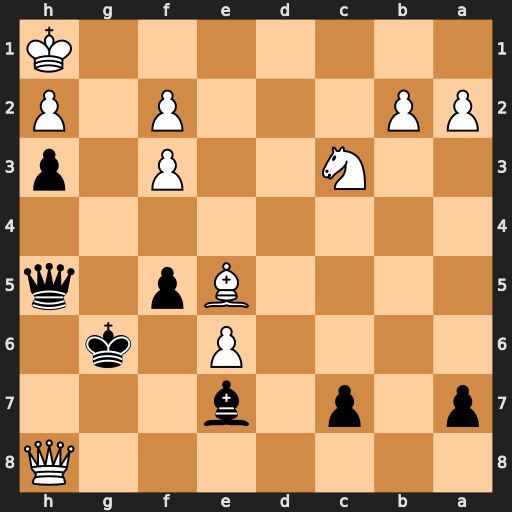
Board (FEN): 7Q/p1p1b3/4P1k1/4Bp1q/8/2N2P1p/PP3P1P/7K
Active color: b
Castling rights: -
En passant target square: -
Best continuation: Qxf3+ Kg1 Qg2#